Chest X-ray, AP view. Patient: 60 years old, sex M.
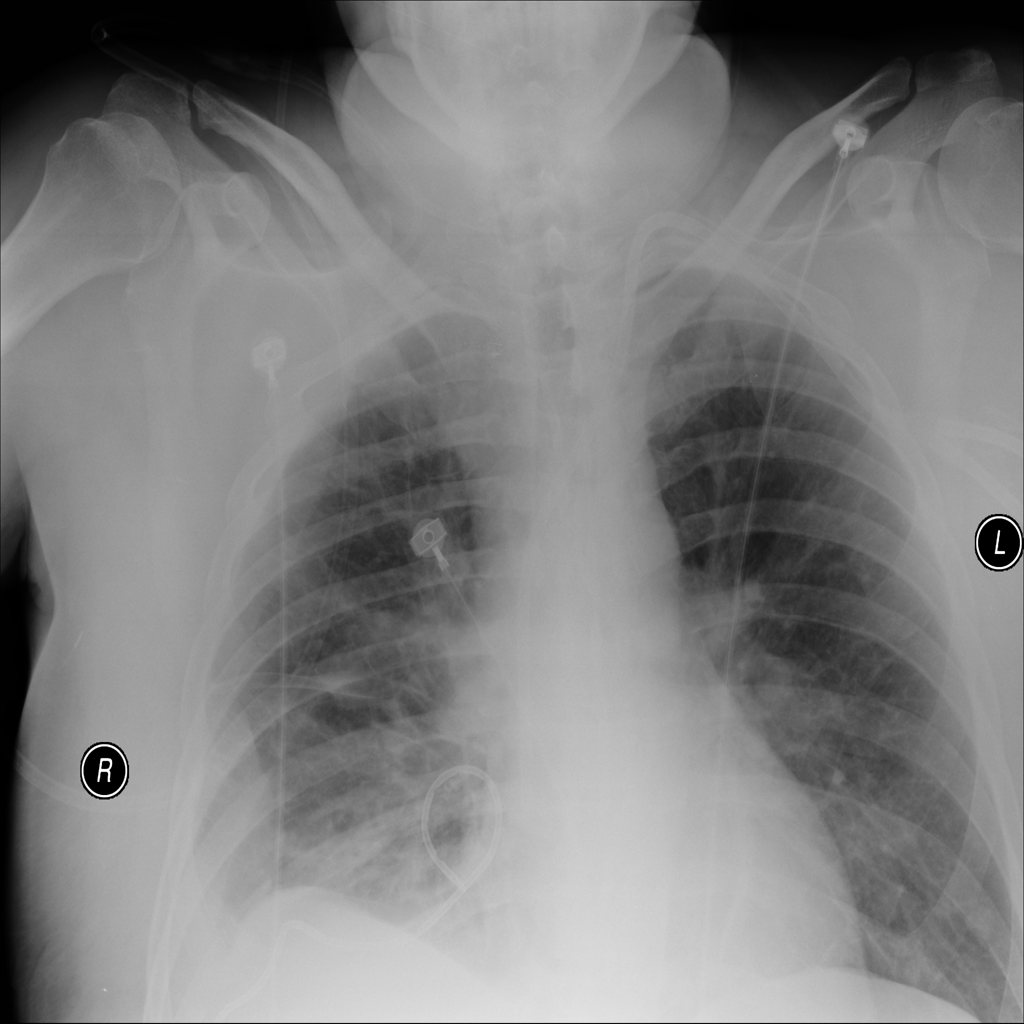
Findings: No Finding